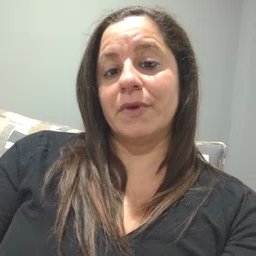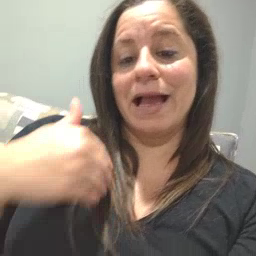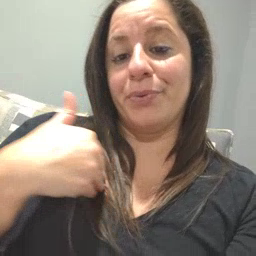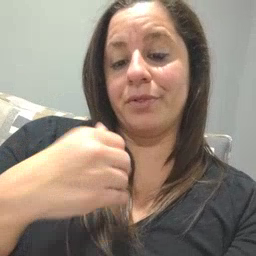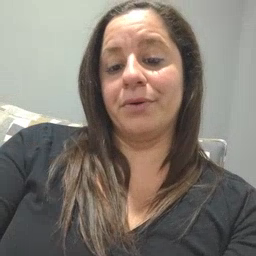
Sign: animal